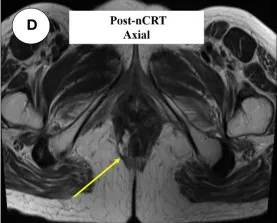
The typical images of anal adenocarcinoma before and after nCRT in three dimensions. The lesions were marked in yellow arrow. The axial images after nCRT.
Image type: radiology (mri)